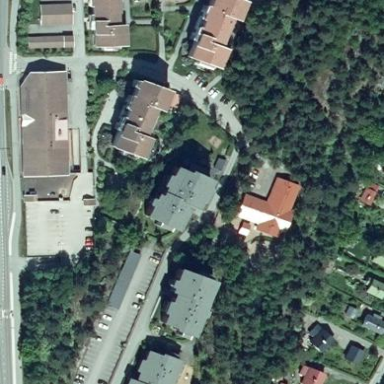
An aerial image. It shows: Kindergarten.